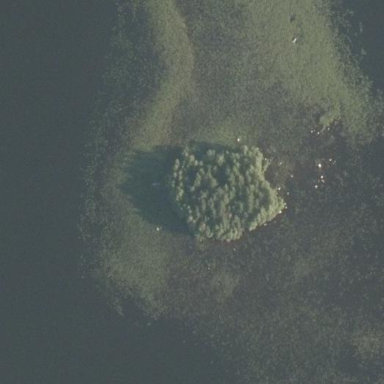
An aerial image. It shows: Island.